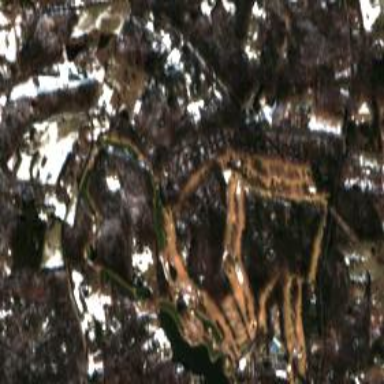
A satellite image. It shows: Designated golf cartpath along service road.